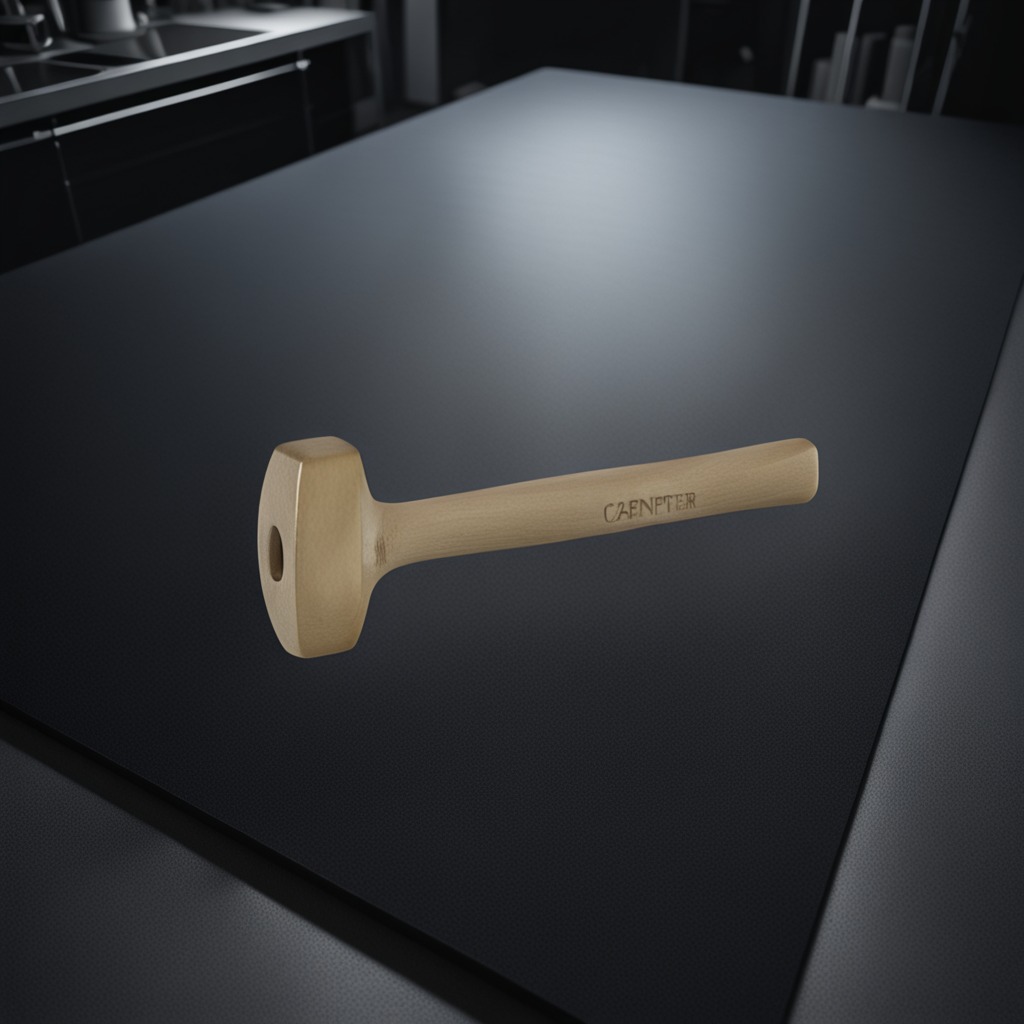
A hammer lies on the clean granite tabletop.